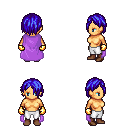
a pixel art fantasy rpg character, female body template, human, tanned skin, lavender cape, white pants, blue bangs hairstyle, gold gloves, brown shoes, four views (front, back, left, right), 2x2 character sprite sheet, small pixel art, hard edges, no anti-aliasing